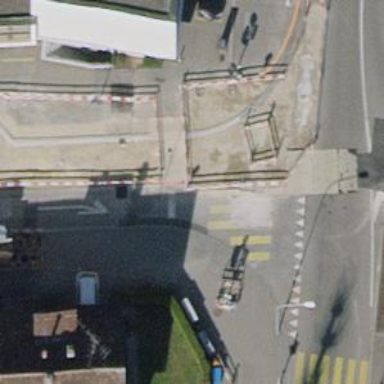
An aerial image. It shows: Kerb serving as barrier.